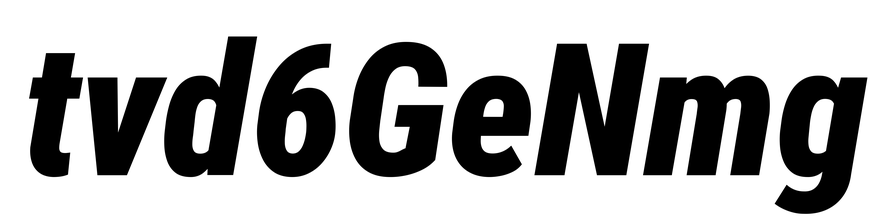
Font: Roboto-Italic_Condensed_Black_Italic